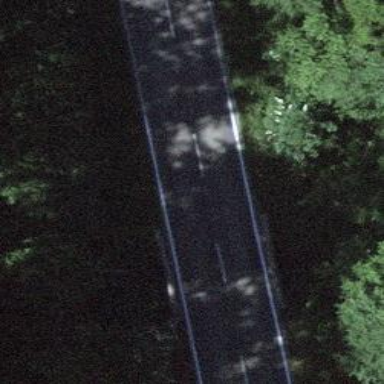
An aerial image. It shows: Secondary road crossing bridge with asphalt surface.